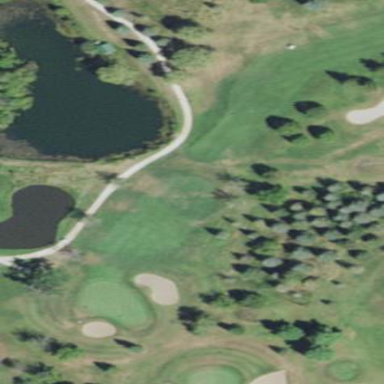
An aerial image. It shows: Grassy area designated as golf fairway.